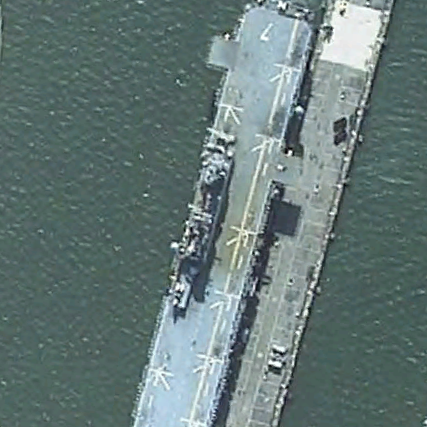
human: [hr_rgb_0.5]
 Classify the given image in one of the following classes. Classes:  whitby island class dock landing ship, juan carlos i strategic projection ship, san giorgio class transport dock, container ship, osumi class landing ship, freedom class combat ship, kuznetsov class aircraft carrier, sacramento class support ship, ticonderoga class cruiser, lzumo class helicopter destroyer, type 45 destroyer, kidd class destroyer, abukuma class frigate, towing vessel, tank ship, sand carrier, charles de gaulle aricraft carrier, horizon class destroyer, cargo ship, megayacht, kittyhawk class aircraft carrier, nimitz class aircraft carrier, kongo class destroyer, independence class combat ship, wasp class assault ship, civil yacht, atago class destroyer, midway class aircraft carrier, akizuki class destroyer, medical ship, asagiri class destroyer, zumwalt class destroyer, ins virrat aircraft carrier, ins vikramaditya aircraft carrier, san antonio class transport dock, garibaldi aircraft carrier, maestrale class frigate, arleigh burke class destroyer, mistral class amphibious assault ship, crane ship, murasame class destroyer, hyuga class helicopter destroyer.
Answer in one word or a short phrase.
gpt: Wasp class assault ship